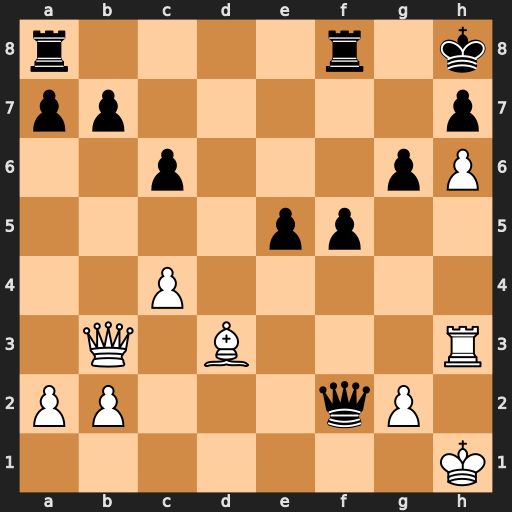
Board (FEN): r4r1k/pp5p/2p3pP/4pp2/2P5/1Q1B3R/PP3qP1/7K
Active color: w
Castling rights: -
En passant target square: -
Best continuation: Qxb7 Rg8 Qe7 Qe1+ Kh2 Raf8 c5